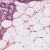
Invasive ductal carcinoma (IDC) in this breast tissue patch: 0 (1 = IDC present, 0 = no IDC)